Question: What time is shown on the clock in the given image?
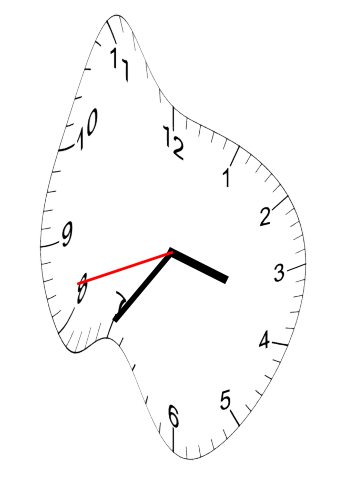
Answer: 03:35:42